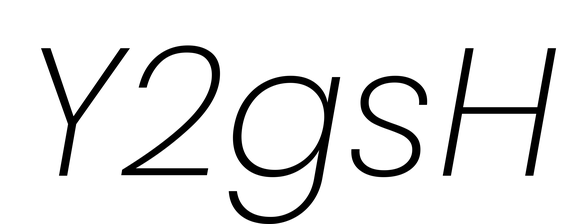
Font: Poppins-ExtraLightItalic